Question: I'm trying to create a 'http://domain.com/NotAuthorized' page.
went to 'Views\Shared' and added a View called 'NotAuthorized' witch originates the file name 'NotAuthorized.aspx'

in my Routes I wrote
'''
routes.MapRoute(
"NotAuthorized", // Route name
"NotAuthorized.aspx" // Route Url
);
'''
but every time I access 'http://domain.com/NotAuthorized' I get an error
> The resource cannot be found.
How can access this without using 'View("NotAuthorized")' in the 'Controller', in other words, not passing through any controller.
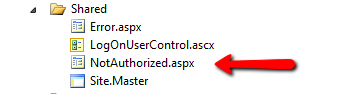
Answer: You can't access views directly without passing through a controller. All pages in the 'Views' folder cannot be served directly. So one way to accomplish what you are looking for is to write a custom<URL> attribute and set the error page:
'''
protected override void HandleUnauthorizedRequest(AuthorizationContext filterContext)
{
if (!filterContext.HttpContext.User.Identity.IsAuthenticated)
{
base.HandleUnauthorizedRequest(filterContext);
}
else
{
filterContext.Result = new ViewResult { ViewName = "NotAuthorized" };
}
}
'''